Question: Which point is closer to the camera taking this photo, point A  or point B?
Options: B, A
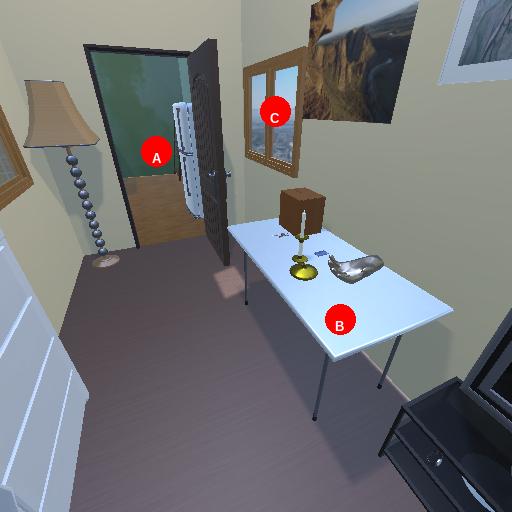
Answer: B